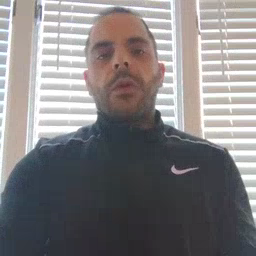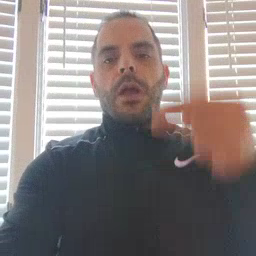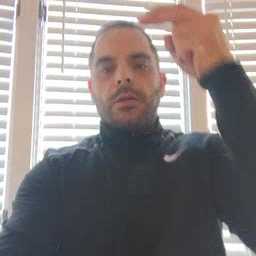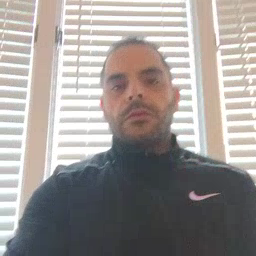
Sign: high